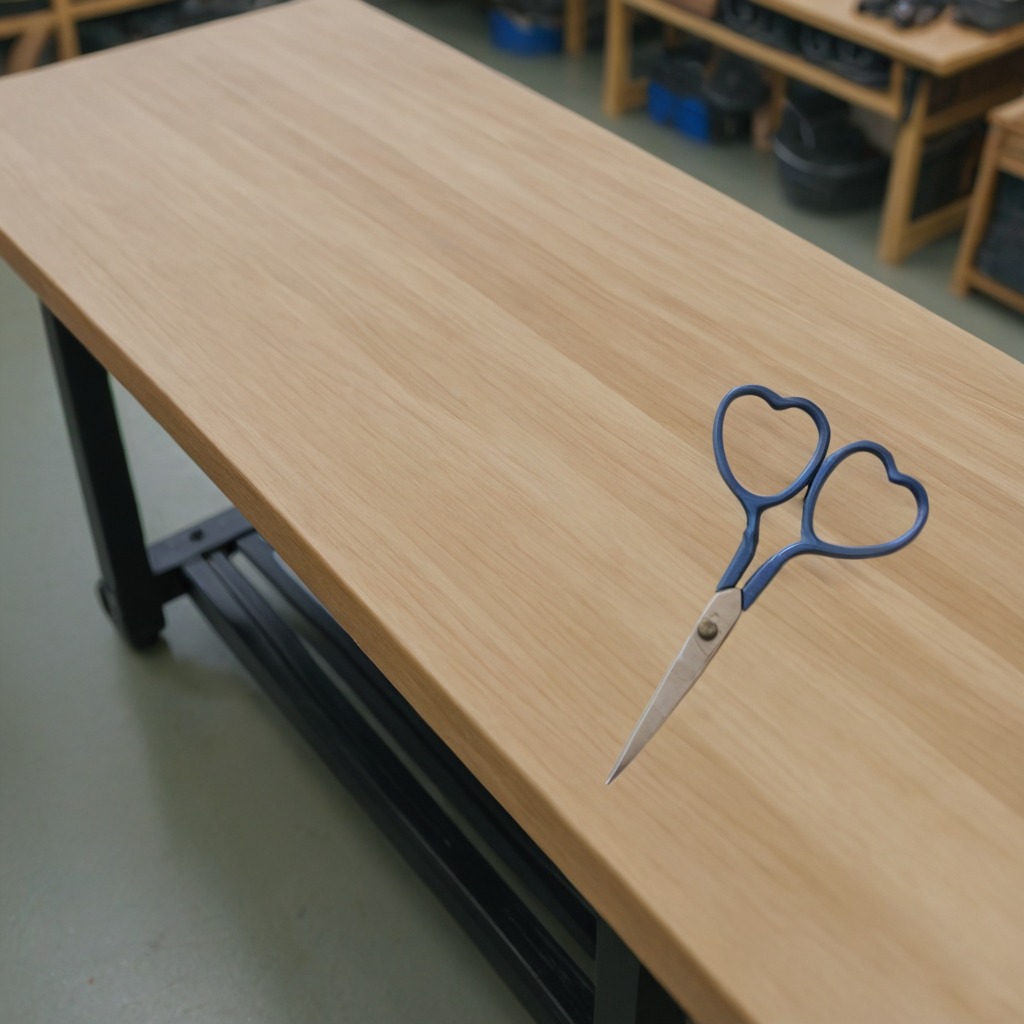
A scissor lying on a workbench inside a coastal fishing gear workshop